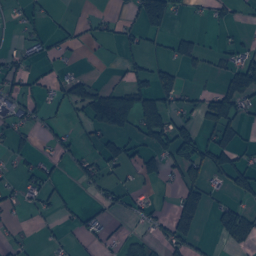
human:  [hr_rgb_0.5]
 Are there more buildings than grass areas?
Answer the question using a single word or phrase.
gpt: yes

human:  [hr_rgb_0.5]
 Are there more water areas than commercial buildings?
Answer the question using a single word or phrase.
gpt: yes

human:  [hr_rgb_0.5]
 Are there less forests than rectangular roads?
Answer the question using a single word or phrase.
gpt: no

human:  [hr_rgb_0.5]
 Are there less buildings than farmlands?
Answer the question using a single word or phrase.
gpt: no

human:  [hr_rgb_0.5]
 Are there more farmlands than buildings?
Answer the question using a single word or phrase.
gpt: no

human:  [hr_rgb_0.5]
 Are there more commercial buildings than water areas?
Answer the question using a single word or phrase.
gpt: no

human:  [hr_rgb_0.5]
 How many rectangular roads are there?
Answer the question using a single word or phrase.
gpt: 0

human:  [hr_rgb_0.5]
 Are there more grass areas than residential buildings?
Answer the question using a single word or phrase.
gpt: no

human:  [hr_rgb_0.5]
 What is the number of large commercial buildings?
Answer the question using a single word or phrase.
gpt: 0

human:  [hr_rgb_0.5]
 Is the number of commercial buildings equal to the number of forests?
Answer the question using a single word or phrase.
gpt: no

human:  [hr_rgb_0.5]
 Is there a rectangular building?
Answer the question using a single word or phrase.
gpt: yes

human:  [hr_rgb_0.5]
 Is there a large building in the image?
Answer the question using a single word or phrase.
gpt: yes

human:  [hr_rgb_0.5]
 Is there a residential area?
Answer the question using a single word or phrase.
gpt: yes

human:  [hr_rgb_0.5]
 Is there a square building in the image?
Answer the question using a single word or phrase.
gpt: yes

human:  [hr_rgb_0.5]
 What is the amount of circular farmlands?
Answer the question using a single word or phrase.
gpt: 0

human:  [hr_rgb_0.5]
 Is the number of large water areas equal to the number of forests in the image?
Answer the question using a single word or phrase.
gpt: no

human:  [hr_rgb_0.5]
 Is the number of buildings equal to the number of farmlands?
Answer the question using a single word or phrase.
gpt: no

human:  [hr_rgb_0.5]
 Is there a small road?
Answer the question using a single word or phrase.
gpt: yes

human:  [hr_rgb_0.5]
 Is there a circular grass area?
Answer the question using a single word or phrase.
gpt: no

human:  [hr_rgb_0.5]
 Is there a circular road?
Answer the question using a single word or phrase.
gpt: no

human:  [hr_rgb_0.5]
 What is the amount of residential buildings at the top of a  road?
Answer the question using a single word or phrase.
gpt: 411

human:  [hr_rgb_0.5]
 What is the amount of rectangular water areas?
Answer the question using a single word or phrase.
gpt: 3

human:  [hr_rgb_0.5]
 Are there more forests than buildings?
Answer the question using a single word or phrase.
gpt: no

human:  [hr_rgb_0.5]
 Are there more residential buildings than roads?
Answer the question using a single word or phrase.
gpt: yes

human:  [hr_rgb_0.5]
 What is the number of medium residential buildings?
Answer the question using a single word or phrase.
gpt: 8

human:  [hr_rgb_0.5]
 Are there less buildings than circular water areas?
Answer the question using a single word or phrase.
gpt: no

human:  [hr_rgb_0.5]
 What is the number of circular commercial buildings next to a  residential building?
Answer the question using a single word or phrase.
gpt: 0

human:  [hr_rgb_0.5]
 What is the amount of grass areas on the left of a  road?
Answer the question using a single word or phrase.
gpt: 156

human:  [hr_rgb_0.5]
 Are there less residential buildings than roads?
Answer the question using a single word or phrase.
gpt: no

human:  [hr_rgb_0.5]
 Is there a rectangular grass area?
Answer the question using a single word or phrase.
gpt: yes

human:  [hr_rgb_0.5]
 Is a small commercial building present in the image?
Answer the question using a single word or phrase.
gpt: yes

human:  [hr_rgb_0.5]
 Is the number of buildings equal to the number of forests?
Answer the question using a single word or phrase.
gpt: no

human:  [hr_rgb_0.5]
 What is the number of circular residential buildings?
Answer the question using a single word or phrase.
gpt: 7

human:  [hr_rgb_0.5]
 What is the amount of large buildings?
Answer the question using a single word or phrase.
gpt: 2

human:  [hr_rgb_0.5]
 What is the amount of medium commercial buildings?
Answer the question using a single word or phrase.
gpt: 3

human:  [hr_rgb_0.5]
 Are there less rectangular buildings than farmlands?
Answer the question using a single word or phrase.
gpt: no